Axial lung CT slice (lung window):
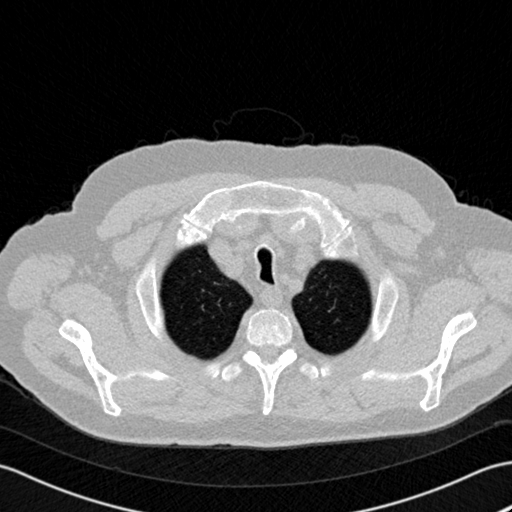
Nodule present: no